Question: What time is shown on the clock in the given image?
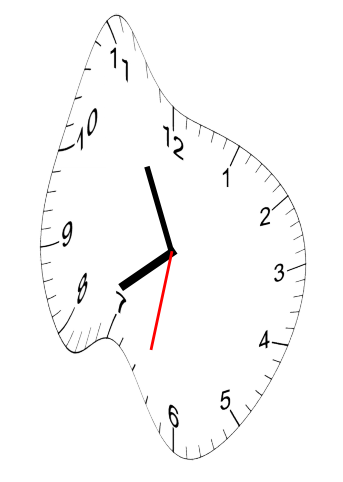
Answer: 07:55:32